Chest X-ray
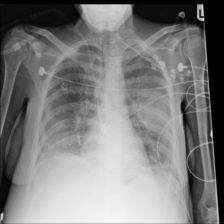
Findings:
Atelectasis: negative
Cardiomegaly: negative
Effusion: negative
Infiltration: negative
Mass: negative
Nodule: negative
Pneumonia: negative
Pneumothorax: negative
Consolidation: negative
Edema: negative
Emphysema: negative
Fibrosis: negative
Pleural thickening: negative
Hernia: negative